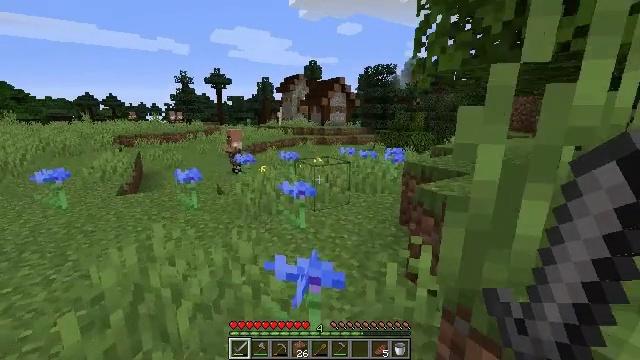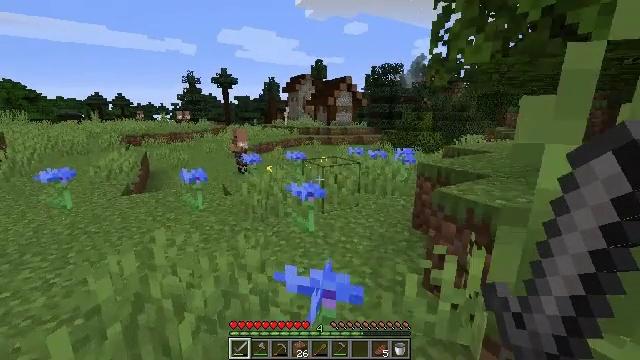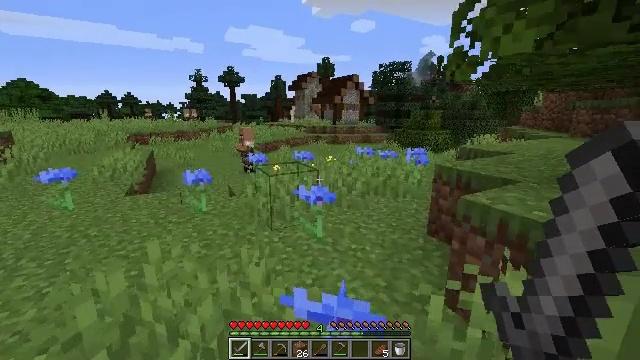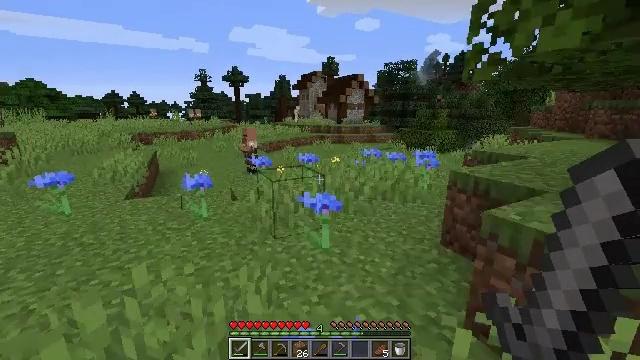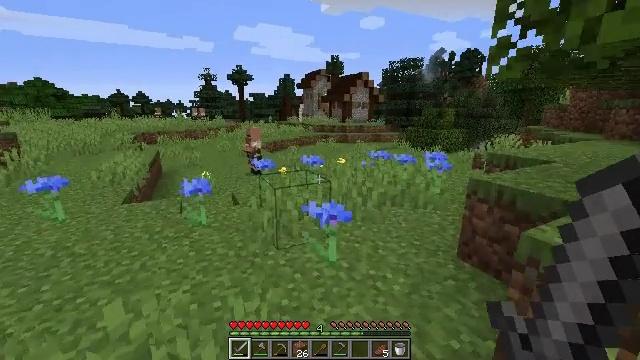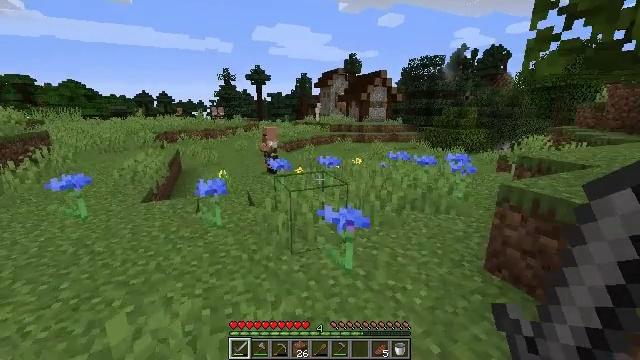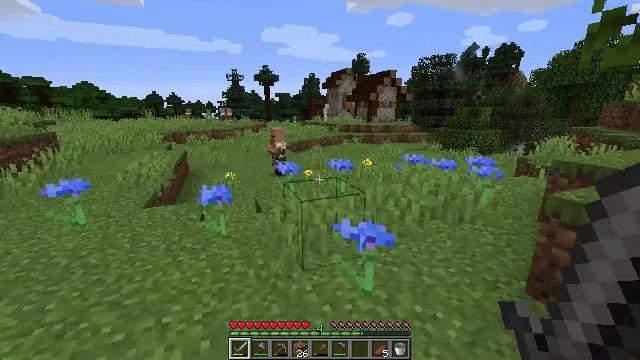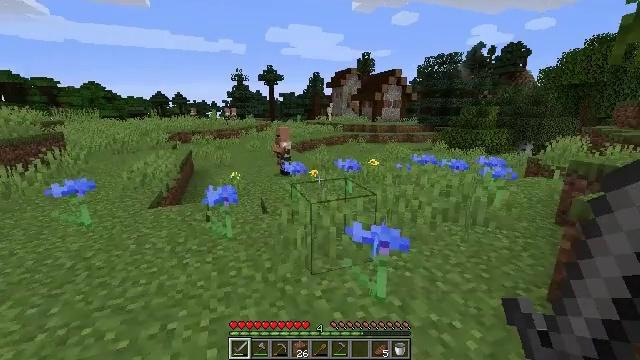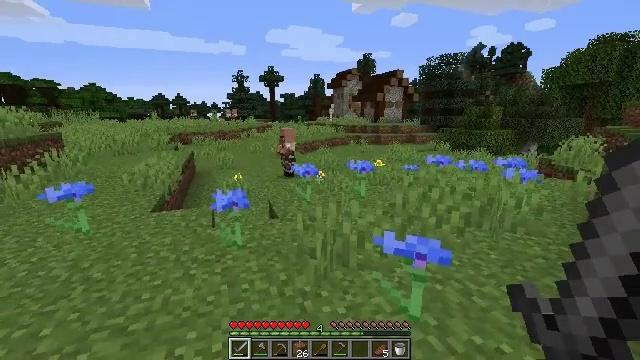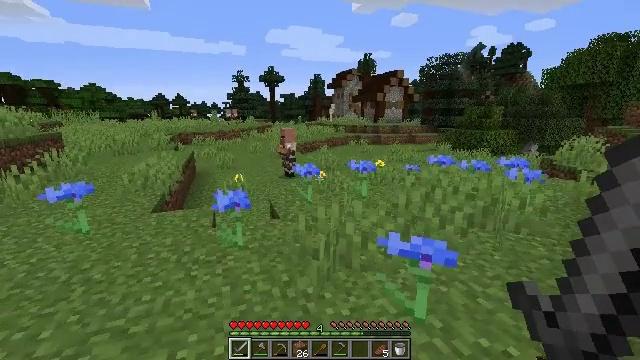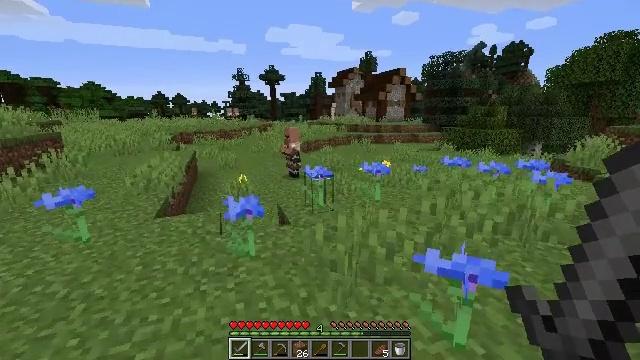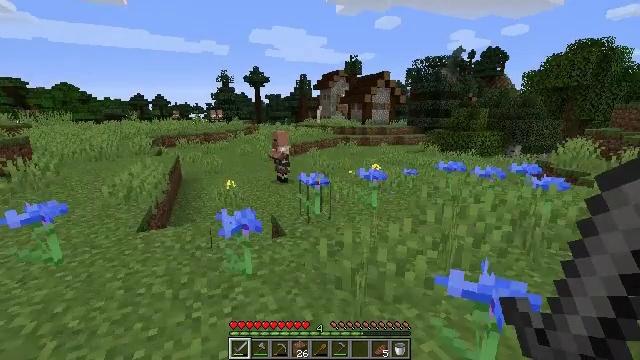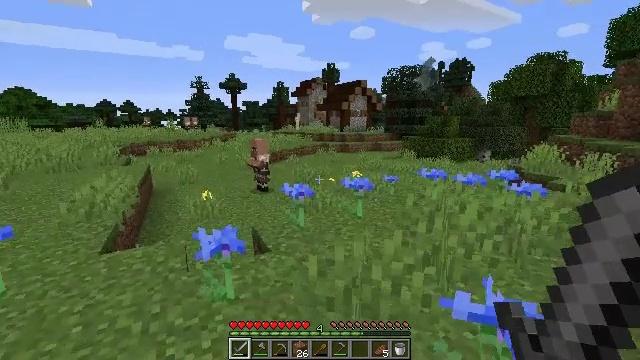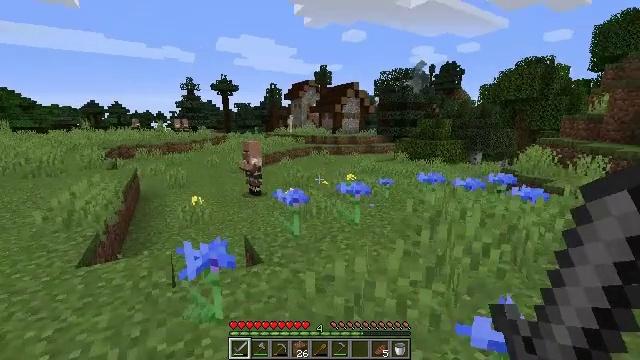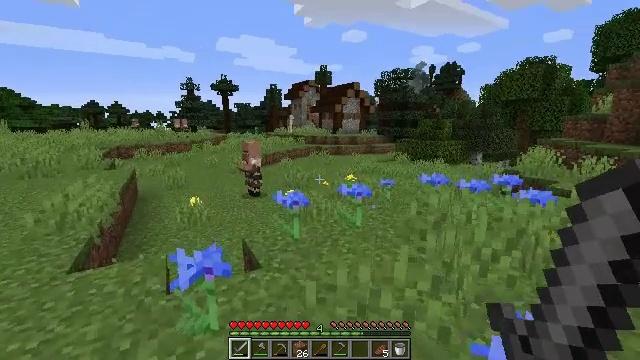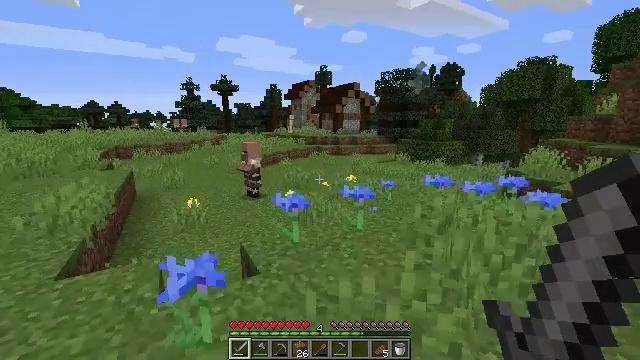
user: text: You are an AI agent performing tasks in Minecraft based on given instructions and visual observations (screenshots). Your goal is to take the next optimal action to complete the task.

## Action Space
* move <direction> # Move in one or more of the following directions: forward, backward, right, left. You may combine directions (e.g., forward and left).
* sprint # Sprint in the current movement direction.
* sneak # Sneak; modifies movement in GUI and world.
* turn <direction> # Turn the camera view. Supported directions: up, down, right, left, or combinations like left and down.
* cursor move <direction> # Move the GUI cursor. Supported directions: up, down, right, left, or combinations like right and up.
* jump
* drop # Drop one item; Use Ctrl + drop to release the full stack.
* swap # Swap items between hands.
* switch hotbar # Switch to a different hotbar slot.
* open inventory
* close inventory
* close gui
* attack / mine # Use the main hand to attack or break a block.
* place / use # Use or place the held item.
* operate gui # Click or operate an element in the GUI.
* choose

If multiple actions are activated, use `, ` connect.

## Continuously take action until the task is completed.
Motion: motion action
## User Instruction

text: Collect the spruce door for reuse.
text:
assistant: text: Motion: move forward, turn left
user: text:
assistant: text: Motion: move forward, turn left
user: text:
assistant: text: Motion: move forward
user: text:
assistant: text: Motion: move forward
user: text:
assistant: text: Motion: move forward, turn left
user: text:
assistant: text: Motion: move forward and move left, turn left
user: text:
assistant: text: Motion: move forward and move left
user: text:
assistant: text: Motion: move forward and move left
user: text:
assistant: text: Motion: move forward and move left
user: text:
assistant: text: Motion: move forward and move left
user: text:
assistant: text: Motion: move forward and move left, turn right
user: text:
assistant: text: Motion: move forward, turn right and up
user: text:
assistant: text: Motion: move forward, turn right
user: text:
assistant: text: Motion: move forward
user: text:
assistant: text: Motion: move forward
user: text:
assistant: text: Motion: move forward
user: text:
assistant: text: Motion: move forward
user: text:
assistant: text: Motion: move forward and move left
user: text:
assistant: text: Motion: move forward and move left, turn left
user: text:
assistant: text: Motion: move forward and move left, turn left
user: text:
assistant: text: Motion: move forward and move left, turn left
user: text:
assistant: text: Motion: move forward and move left
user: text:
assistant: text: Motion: move forward and move left
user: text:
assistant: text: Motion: move forward
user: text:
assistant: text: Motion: move forward
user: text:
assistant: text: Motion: move forward
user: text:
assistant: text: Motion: move forward
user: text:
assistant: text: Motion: move forward and move left
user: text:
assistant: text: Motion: move forward and move left
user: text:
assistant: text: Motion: move forward and move left